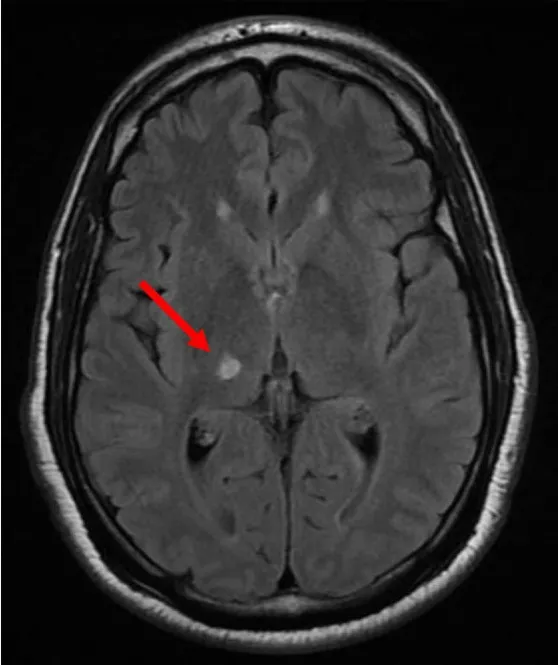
MRI January 2022 showing right thalamic lacunar infarction.
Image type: radiology (mri)